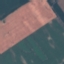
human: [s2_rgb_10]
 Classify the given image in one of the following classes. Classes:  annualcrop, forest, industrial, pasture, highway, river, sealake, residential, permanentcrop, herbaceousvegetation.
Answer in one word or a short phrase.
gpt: AnnualCrop